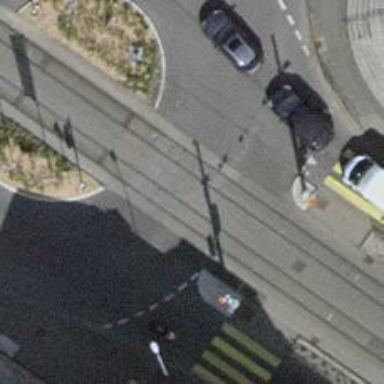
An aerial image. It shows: Road with traffic signals.